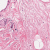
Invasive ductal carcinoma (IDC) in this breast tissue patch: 0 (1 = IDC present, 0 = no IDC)